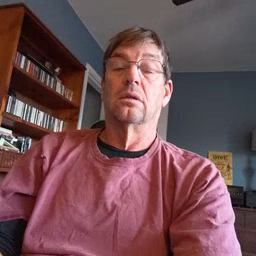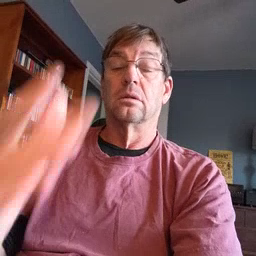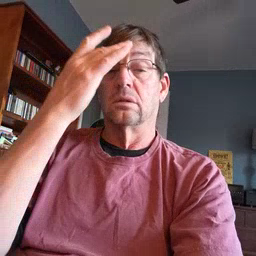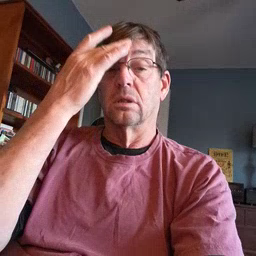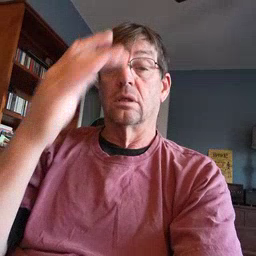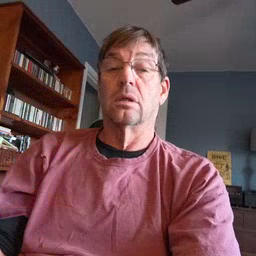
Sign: sick